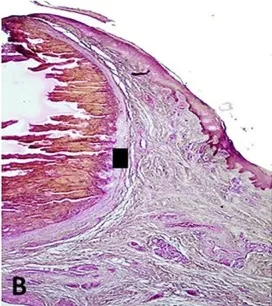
Photomicrographs of the vascular lesion. The subcutaneous soft tissue site of vascular ectasia of the venous origin.
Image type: pathology (h&e)